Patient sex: M
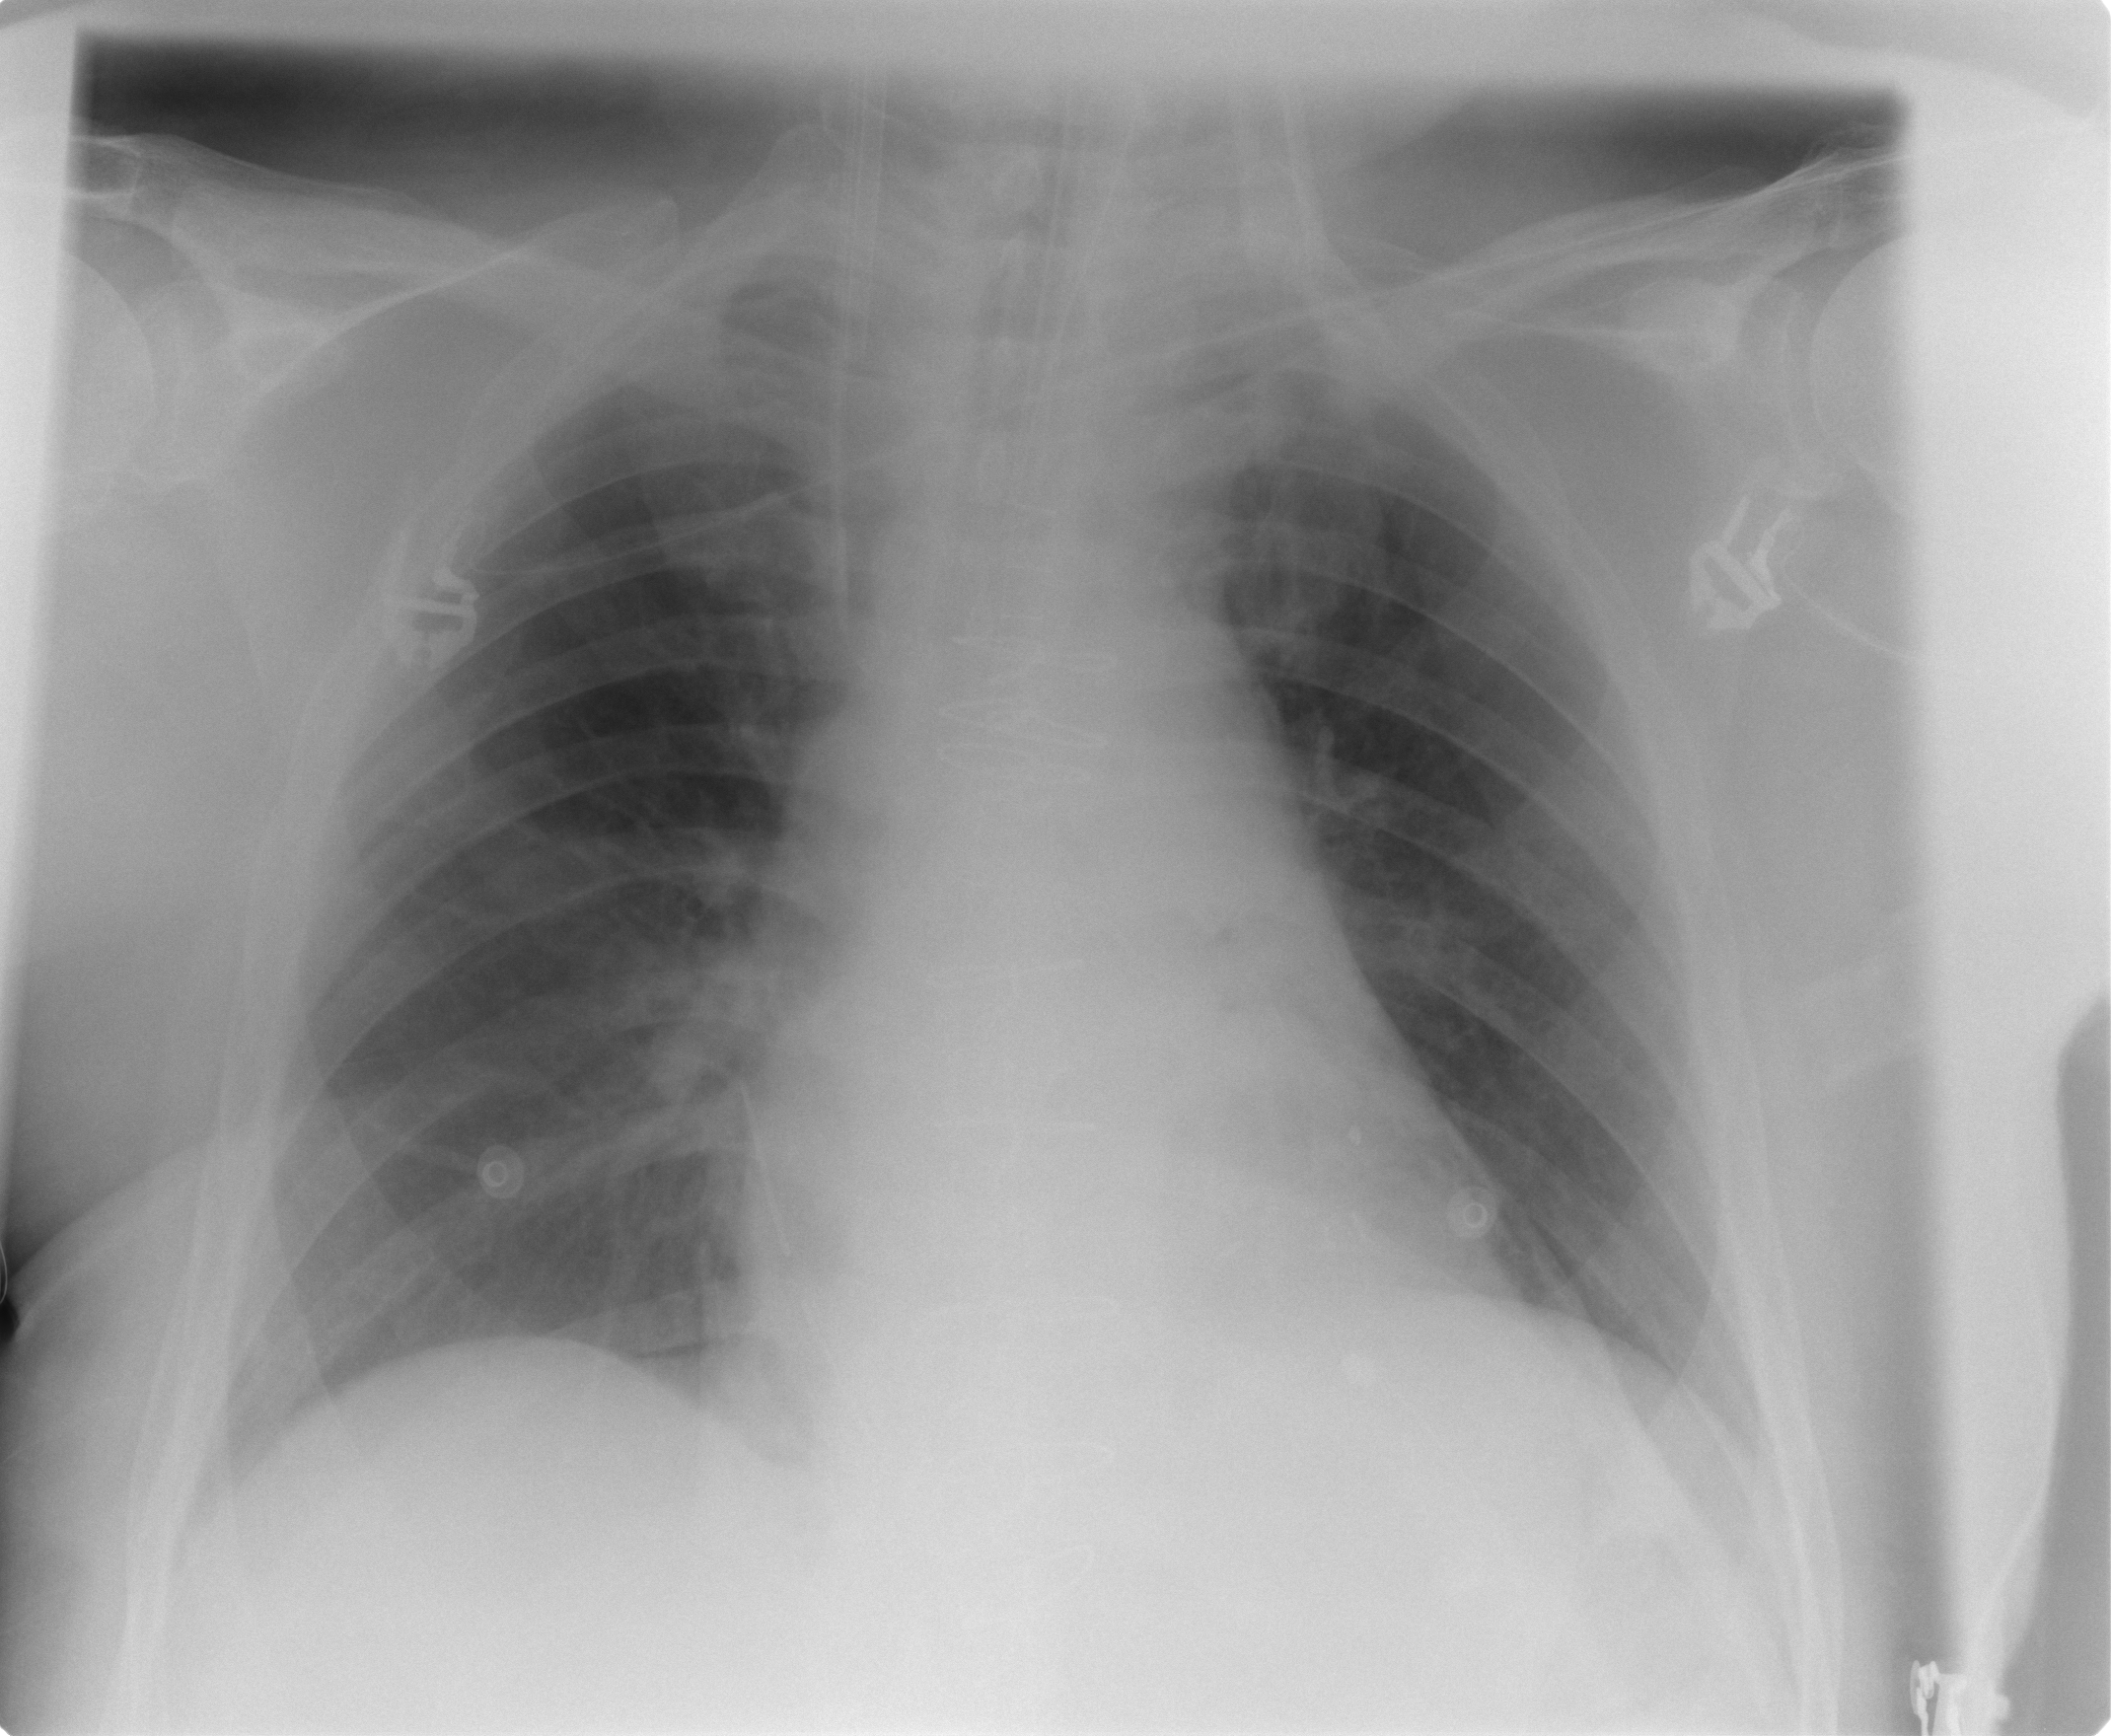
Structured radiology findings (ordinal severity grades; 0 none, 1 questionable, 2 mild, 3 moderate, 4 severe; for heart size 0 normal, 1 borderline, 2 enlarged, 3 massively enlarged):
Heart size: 0
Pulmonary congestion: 1
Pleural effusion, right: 0
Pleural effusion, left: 0
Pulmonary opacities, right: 0
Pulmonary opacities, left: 0
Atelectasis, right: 0
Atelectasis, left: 0